Field crop: maize
Growth stage: 2
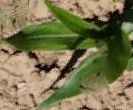
Species: maize